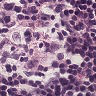
Metastatic tissue present: no